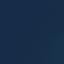
Land use / land cover: SeaLake